Question: I've been trying to build google maps on my ios React Native emulator but an error appeared saying that AIRrgooglemap dir must be added to Xcode which it has.
I researched ways to make it work such as this link <URL> and others and started implementing and changing files on Xcode with no results. Below are the errors seen in React Native IOS emulator and Xcode build
React Native IOS error:
[
Xcode Error:
<URL>
Thank you
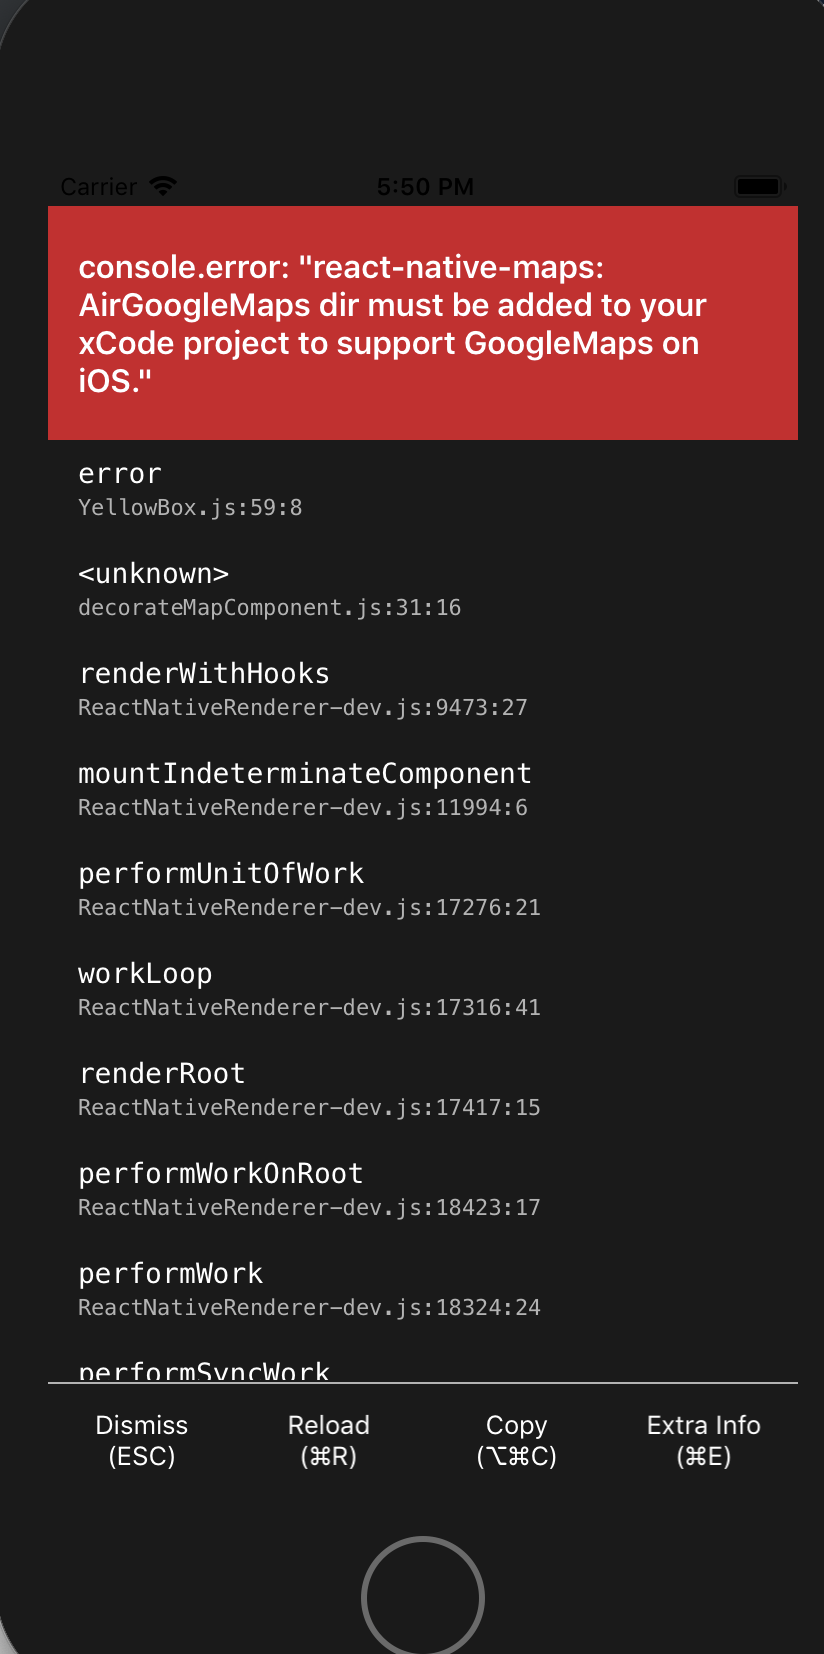
Answer: For your question on iOS, I checked the relevant documentation, there should be some steps missing, I suggest you use the following steps:
1.'npm install react-native-maps --save'
2.'react-native link react-native-maps'
3.Download the <URL> library, copy it to the ios folder, and link the framework and configuration .bundle resources in Xcode as shown.

4.Configure the package.json file.
'''
"scripts":{
"start": "node node_modules/react-native/local-cli/cli.js start",
"postinstall": "./node_modules/react-native-maps/enable-google-maps 'ios/GoogleMaps-3.1.0/**'", },
'''
5.npm install
6.Configure the code in AppDelegate.m.

7.Write the react-native code.

I made a <URL> project myself, you can refer to release v0.0.1.